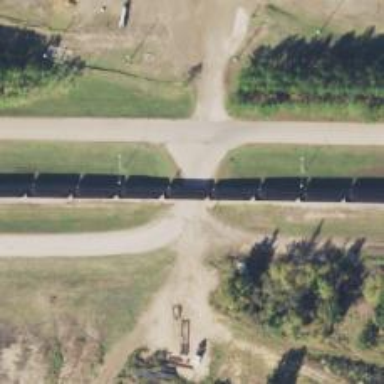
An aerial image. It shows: Railway level crossing.